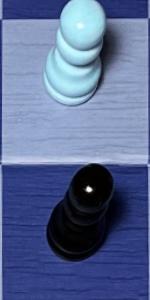
Label: Pawn_Black